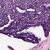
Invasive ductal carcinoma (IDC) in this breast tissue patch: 0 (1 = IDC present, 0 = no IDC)